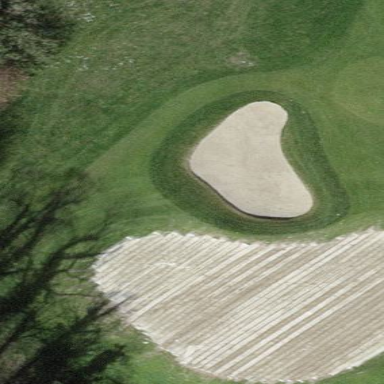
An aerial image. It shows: Sand bunker on golf course.